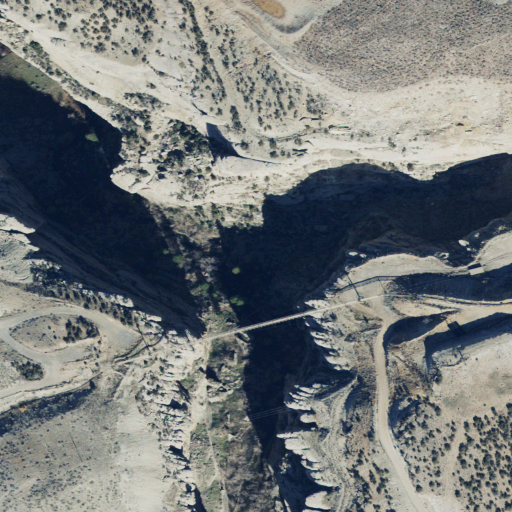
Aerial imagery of valley in Utah named Hole in the Wall Canyon containing shrub, evergreen forest, barren land, and grassland